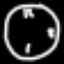
Label: clock